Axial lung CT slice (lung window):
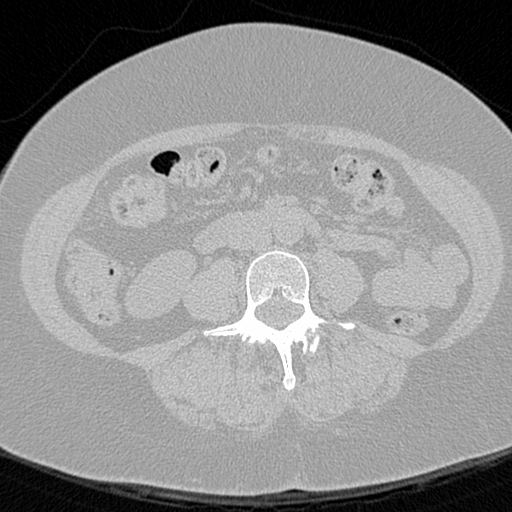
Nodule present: no